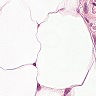
Metastatic tissue present: no